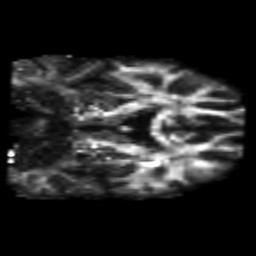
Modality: FA
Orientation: coronal
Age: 36
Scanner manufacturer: philips
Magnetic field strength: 3 T
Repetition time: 7.766 s
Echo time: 0.1224 s